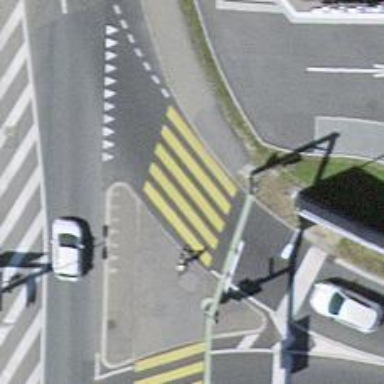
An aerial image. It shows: Pedestrian crossing with zebra markings on footway.